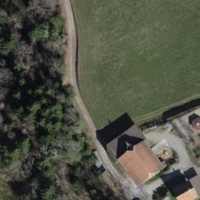
EUNIS habitat code: 44
Species observed at this site:
Fagus sylvatica